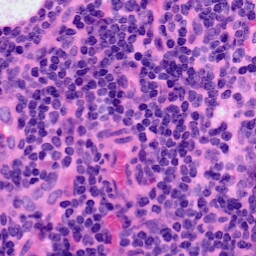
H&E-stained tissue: LymphNode